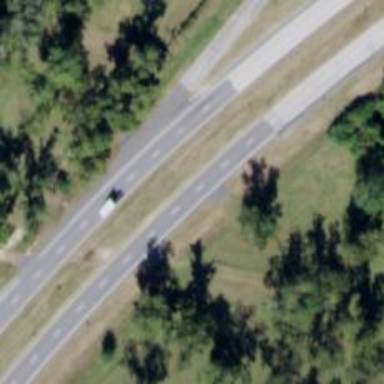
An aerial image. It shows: Dual carriageway trunk highway with asphalt surface. It is expressway.